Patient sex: M
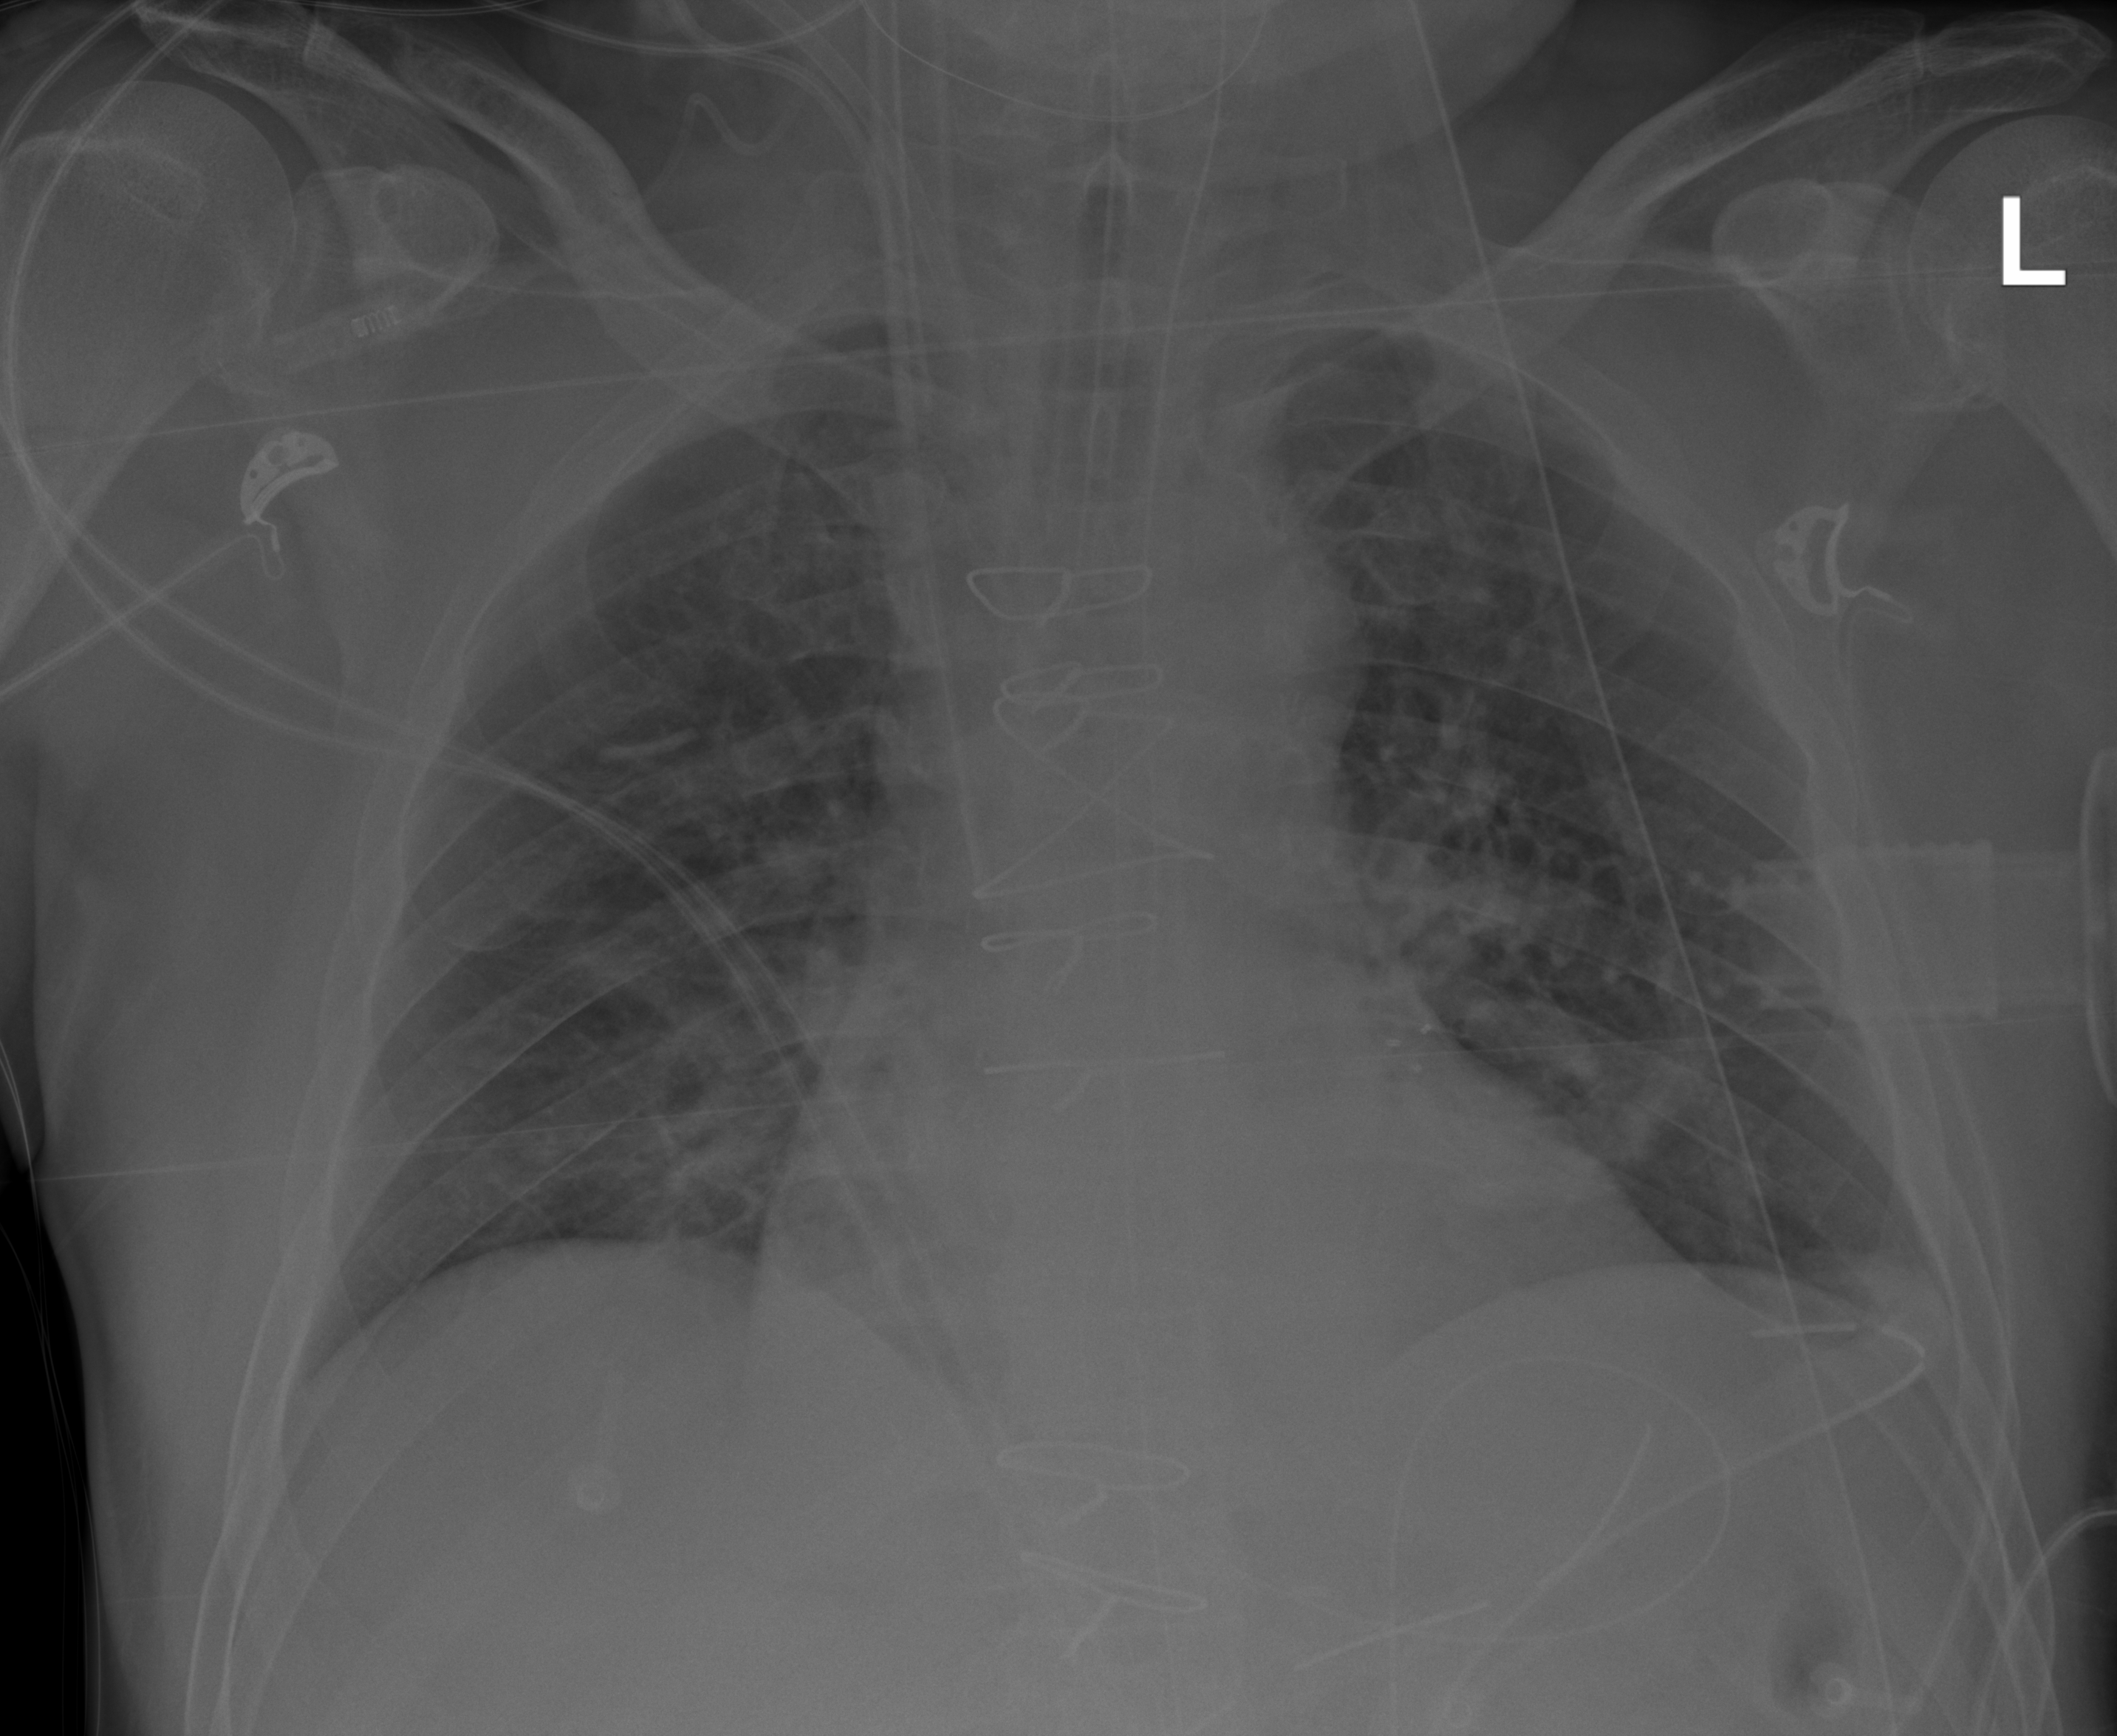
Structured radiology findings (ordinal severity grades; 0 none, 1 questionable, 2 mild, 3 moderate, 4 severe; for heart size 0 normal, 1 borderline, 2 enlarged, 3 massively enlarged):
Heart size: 2
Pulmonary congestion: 2
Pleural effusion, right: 0
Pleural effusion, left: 0
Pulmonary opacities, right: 2
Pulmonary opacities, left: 2
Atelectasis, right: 0
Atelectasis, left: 0